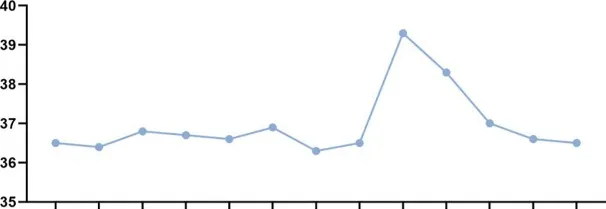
Related indexes of the patient at different time points. Temperature.
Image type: pathology (immunostaining)